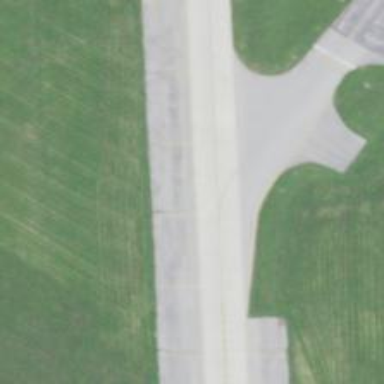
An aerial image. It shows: View of taxiway at the airport.